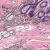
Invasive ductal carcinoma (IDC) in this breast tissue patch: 0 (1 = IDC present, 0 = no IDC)